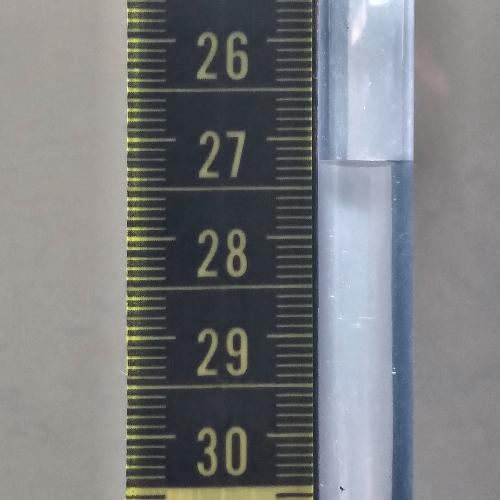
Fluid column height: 27.2 cm